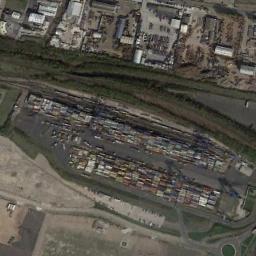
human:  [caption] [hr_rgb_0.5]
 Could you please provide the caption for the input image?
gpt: Many buildings of different shapes and sizes are beside the railway station .

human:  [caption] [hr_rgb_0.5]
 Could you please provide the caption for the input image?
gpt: The railway station is on the bare land next to some buildings .

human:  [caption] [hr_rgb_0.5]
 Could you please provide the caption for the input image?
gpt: The railway station has some railways and buildings and the wasteland is next to the railway station .

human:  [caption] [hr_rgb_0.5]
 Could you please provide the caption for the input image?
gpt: There is a railway station under construction in the suburbs .

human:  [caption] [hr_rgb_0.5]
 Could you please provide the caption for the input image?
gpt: There are many buildings and green meadows around the railway station .